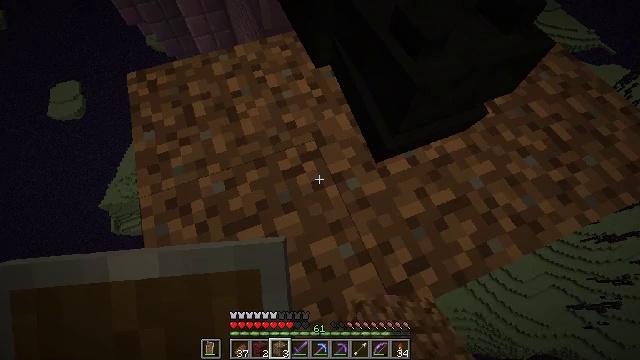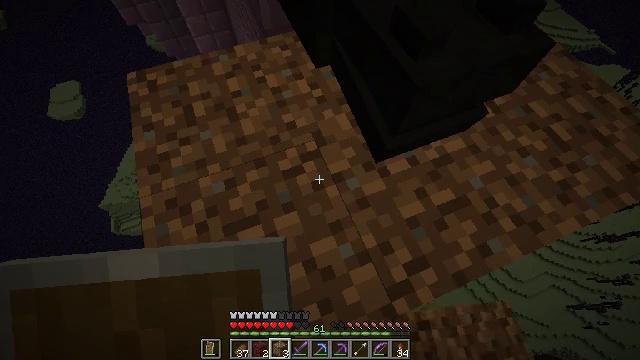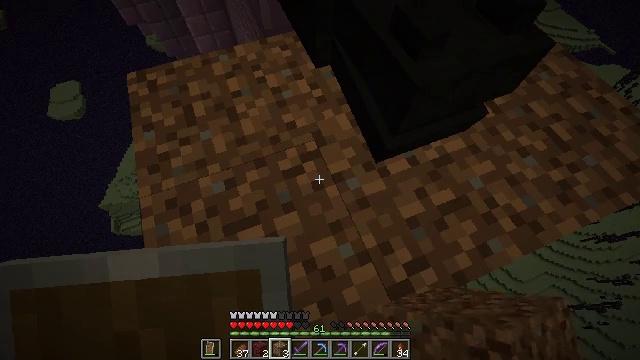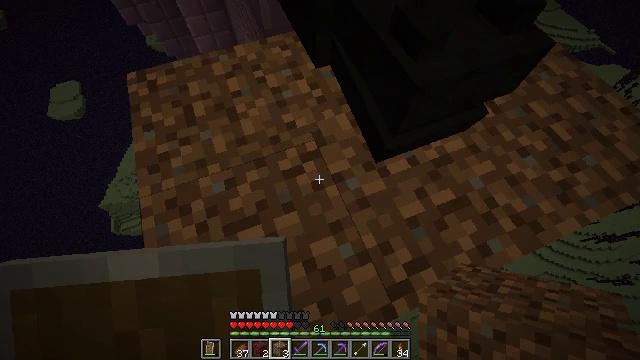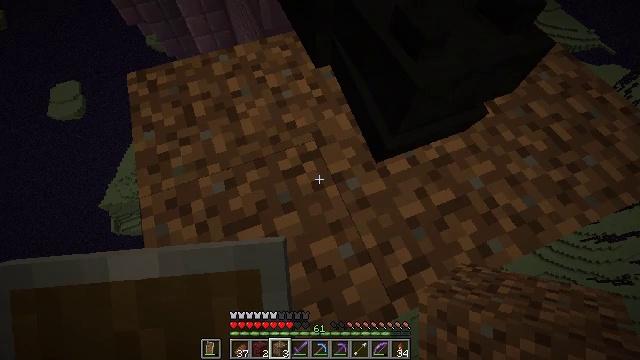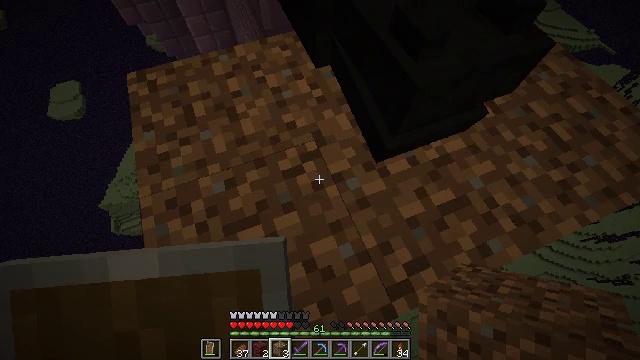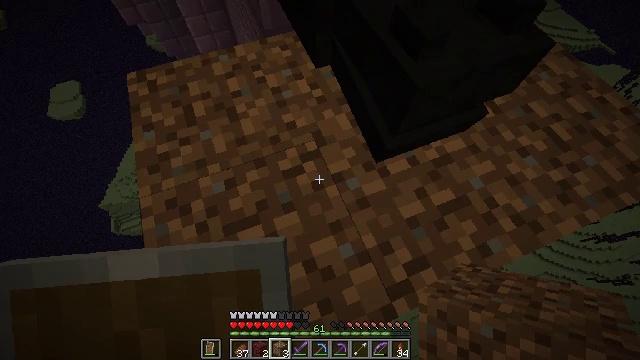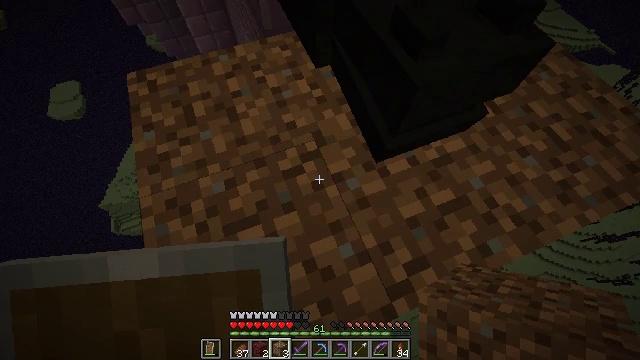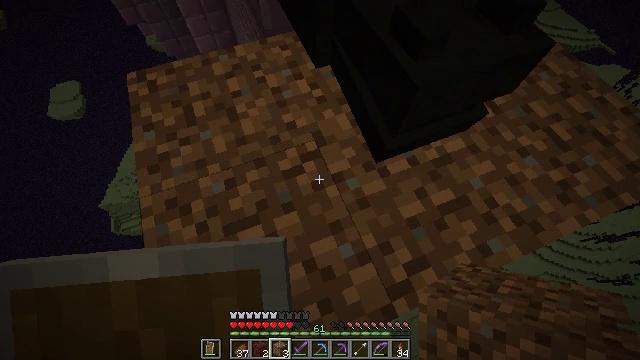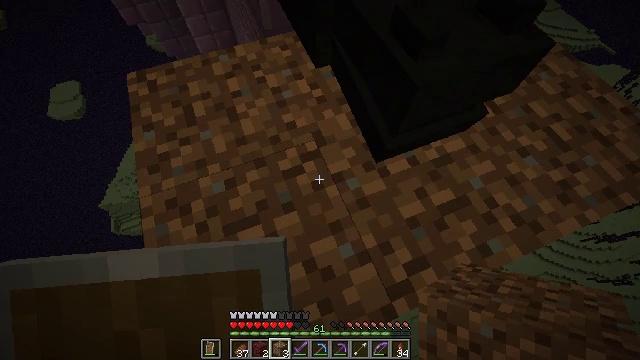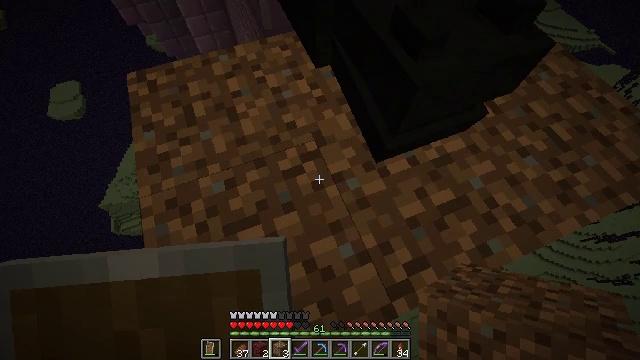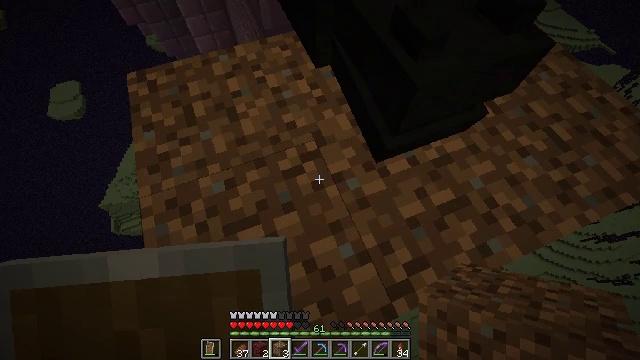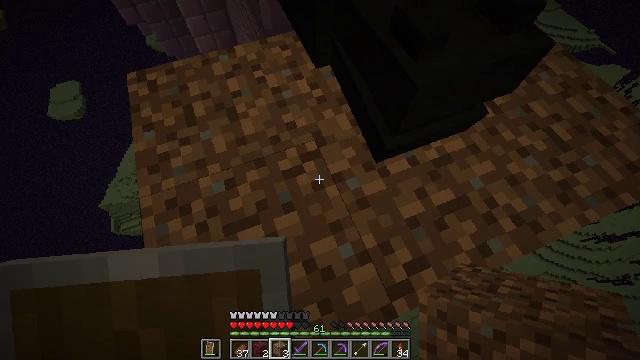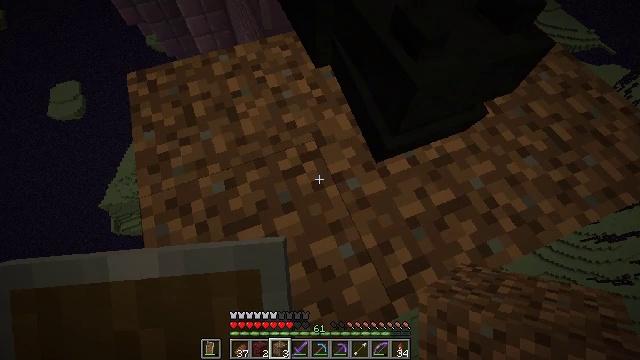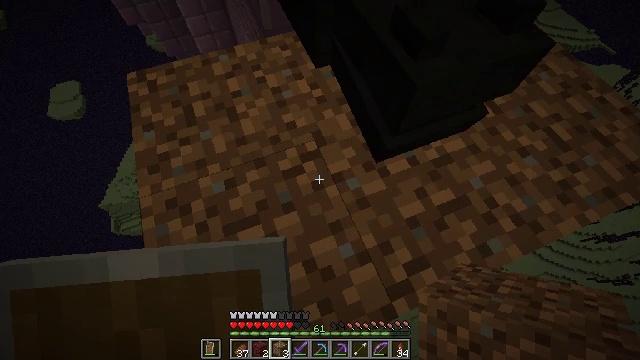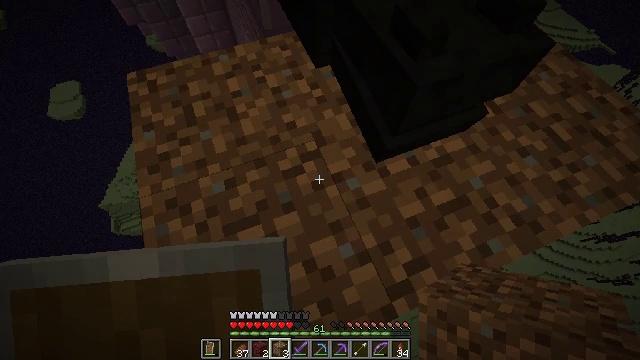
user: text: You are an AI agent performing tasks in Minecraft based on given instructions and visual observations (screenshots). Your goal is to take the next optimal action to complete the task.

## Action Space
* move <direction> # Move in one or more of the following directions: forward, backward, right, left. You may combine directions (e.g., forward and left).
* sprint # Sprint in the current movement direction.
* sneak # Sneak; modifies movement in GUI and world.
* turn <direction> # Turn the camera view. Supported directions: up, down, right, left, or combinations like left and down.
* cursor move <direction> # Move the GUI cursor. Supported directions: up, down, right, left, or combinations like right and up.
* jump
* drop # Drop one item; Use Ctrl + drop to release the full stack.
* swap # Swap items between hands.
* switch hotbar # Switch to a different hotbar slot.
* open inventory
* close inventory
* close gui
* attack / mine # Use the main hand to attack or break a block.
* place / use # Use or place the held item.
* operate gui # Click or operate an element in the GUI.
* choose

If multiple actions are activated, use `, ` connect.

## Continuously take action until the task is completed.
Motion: motion action
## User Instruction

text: Collect the dragon head from its wall placement.
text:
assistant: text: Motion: sneak
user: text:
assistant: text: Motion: sneak
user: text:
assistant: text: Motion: sneak
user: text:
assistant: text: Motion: sneak
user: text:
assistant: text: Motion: sneak
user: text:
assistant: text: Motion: sneak
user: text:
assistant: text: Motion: sneak
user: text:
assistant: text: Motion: sneak
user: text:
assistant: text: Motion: sneak
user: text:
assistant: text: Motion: sneak
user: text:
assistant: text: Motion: sneak
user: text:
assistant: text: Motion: sneak
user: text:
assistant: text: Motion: sneak
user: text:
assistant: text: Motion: sneak
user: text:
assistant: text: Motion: sneak
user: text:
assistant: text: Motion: sneak
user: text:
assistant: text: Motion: sneak
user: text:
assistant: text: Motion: sneak
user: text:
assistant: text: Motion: sneak
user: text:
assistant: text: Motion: sneak
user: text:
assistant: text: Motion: sneak
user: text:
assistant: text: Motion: sneak
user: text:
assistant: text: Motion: sneak
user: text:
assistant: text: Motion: sneak
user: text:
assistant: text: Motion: sneak
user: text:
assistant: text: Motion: sneak
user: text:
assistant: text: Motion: sneak
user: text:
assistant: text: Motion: sneak
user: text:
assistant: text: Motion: sneak
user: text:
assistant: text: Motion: sneak